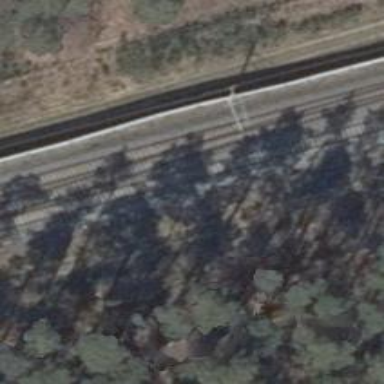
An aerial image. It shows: Railway track with contact lines for electrification.